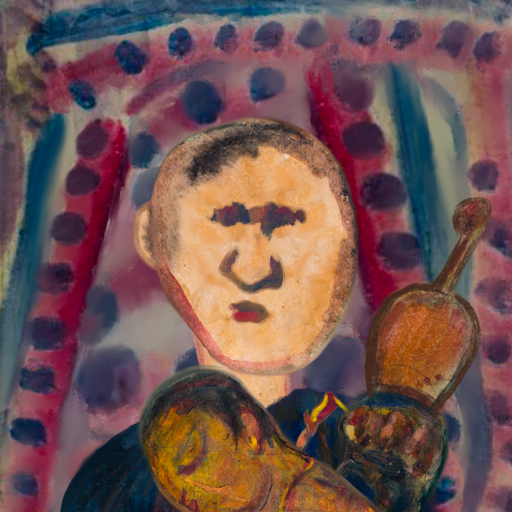
Background: HillGirl, Head And Neck Front: Childish, Face Front: In_The_Sun, Bust: Pipe, Hair Front: Blank, Head Accessory: Blank, Second Necklace: Gypsy_Mother_1, Necklace: Blank, Baby: GypsyMother_Baby